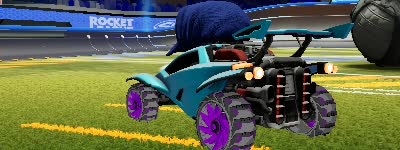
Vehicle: octane